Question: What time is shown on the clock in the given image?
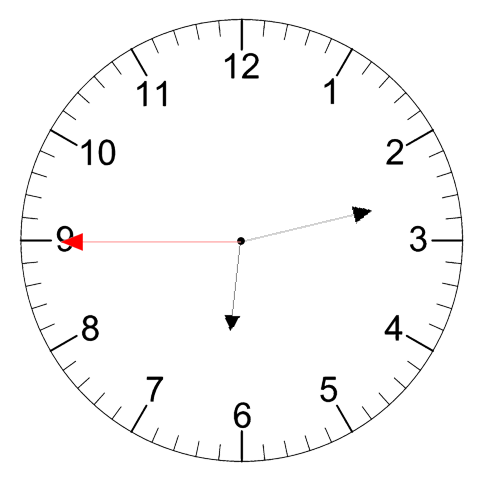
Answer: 06:12:45